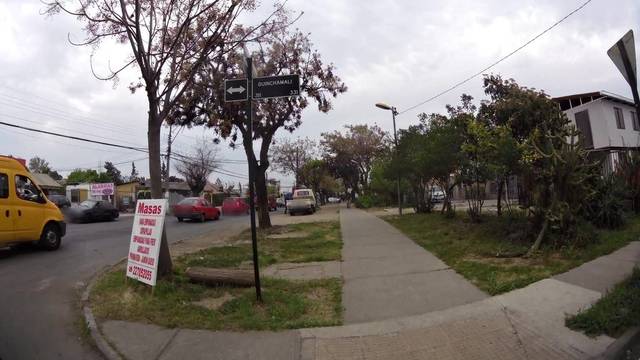
Region: Chile
Coordinates: -33.505, -70.753